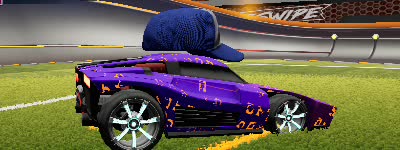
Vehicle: breakout